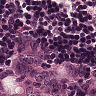
Metastatic tissue present: yes